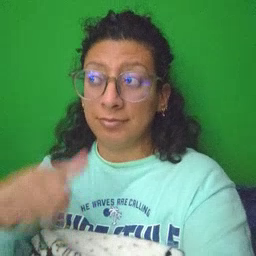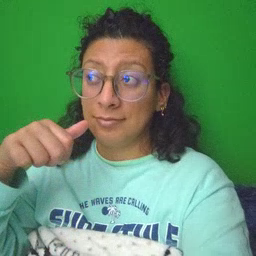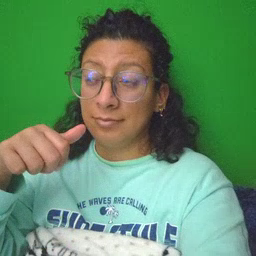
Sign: dog